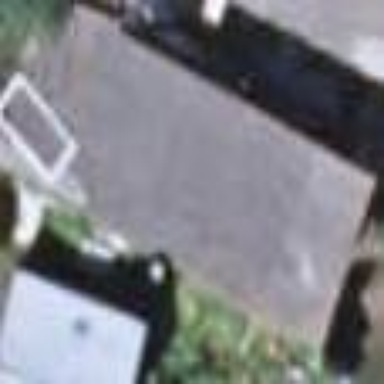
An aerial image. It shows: Shed.